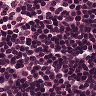
Metastatic tissue present: no